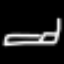
Label: bed